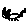
Label: cat